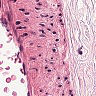
Metastatic tissue present: no